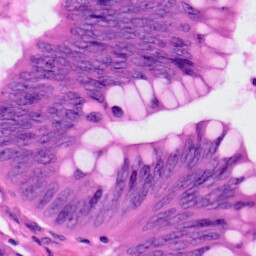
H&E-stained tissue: Colon